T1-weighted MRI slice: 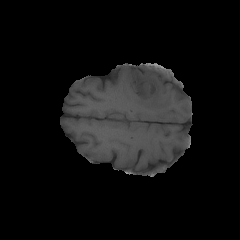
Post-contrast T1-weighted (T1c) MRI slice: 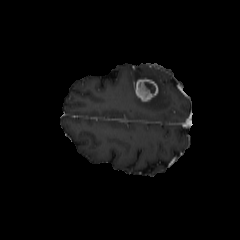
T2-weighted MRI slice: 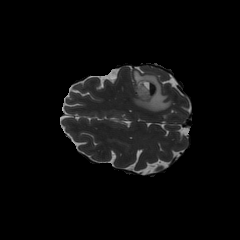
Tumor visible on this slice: yes